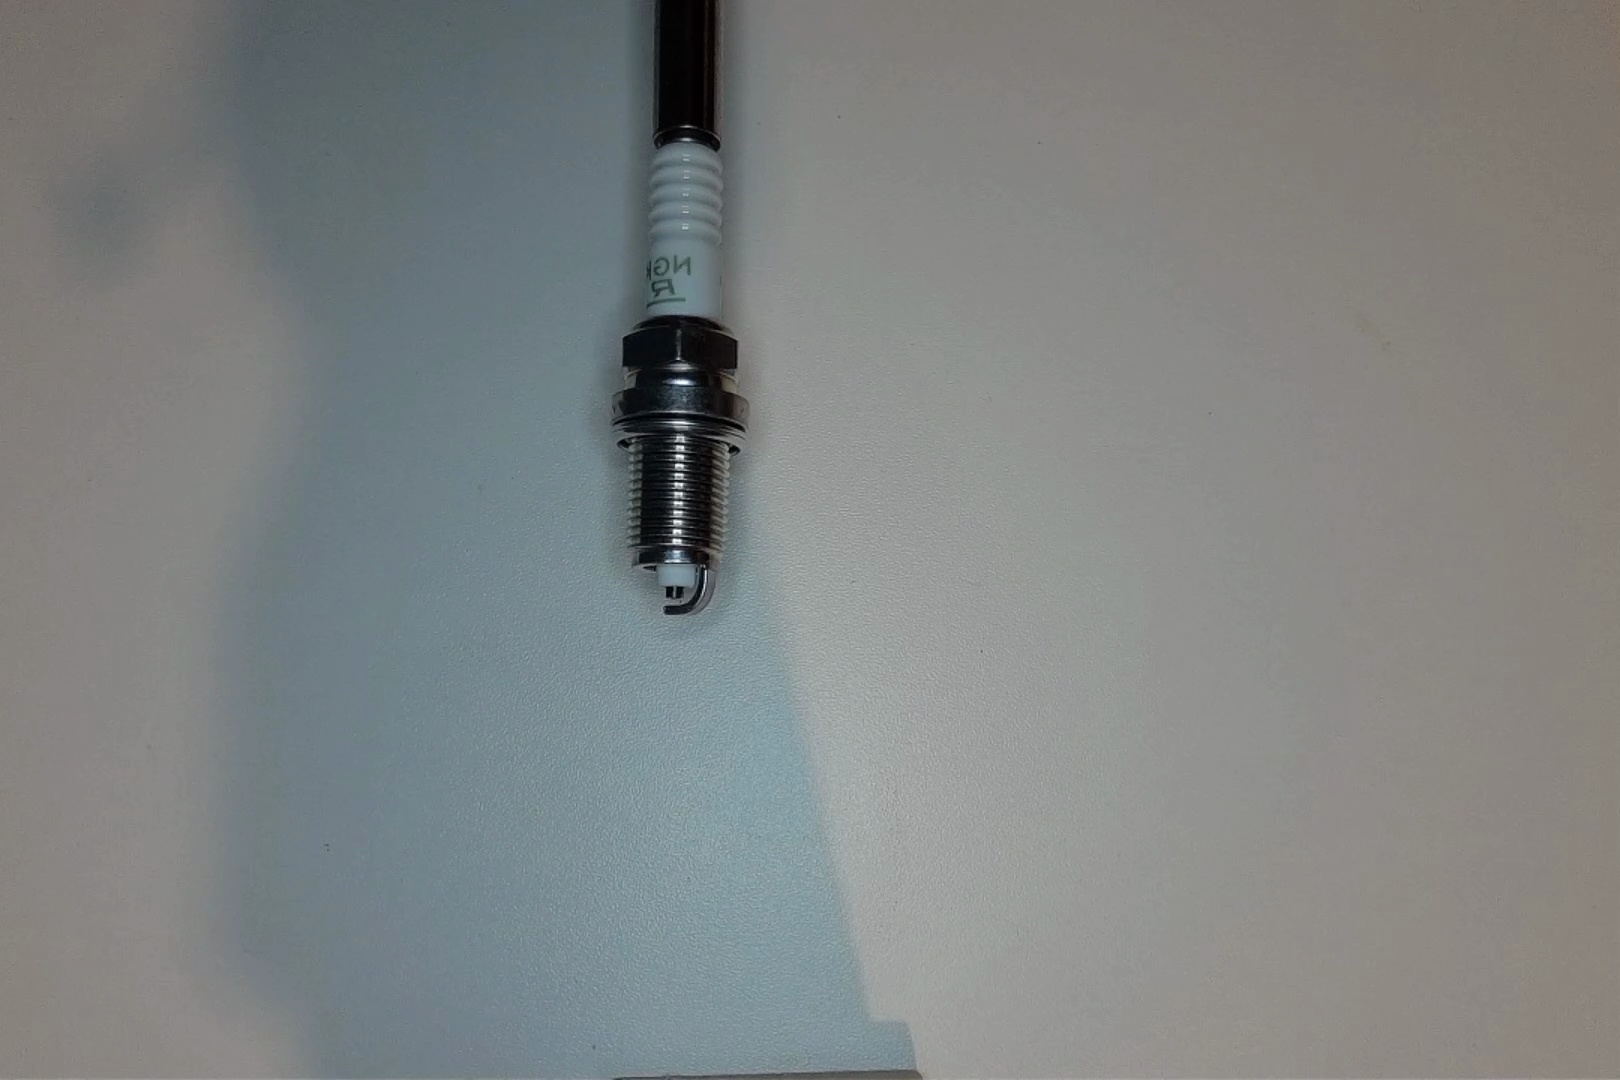
Label: no anomaly